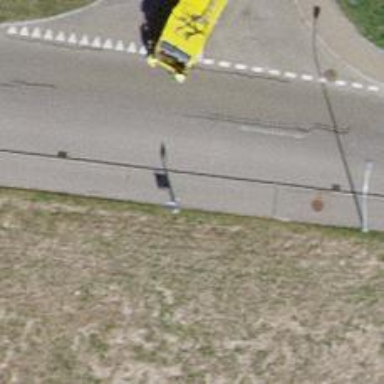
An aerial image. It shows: Bus stop with platform for public transport.